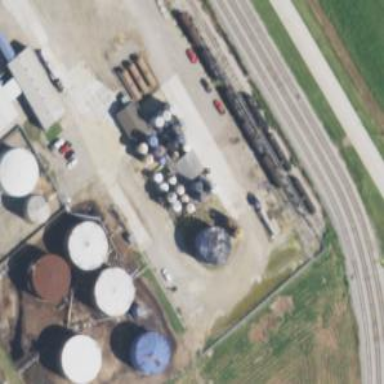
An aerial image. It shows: Storage tank that is man-made.